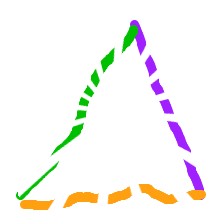
Shape: triangle